Question: I have a viewpager implemented on my app. In all my fragments I have circlepageindicator, header and footer. My main xml file is:
'''
<?xml version="1.0" encoding="utf-8"?>
<RelativeLayout xmlns:android="http://schemas.android.com/apk/res/android"
xmlns:app="http://schemas.android.com/apk/res/com.example.app"
android:layout_width="fill_parent"
android:layout_height="fill_parent"
android:orientation="vertical" >
<!-- Header aligned to top -->
<include layout="@layout/header" />
<RelativeLayout
android:layout_width="fill_parent"
android:layout_height="fill_parent"
android:orientation="vertical" >
<com.viewpagerindicator.CirclePageIndicator
android:id="@+id/indicator"
android:layout_width="fill_parent"
android:layout_height="wrap_content"
android:layout_marginTop="33dp"
app:radius="4dp"
app:fillColor="#00CCFF"/>
<android.support.v4.view.ViewPager
android:id="@+id/viewpager"
android:layout_width="fill_parent"
android:layout_height="wrap_content"
android:layout_weight="1"
android:padding="10dip" />
</RelativeLayout>
<!-- Footer aligned to bottom -->
<include layout="@layout/footer" />
</RelativeLayout>
'''
My header.xml:
'''
<?xml version="1.0" encoding="utf-8"?>
<RelativeLayout xmlns:android="http://schemas.android.com/apk/res/android"
android:id="@+id/header"
android:layout_width="40dp"
android:layout_height="30dp"
android:layout_alignParentTop="true"
android:layout_centerInParent = "true">
<ImageView
android:layout_width="wrap_content"
android:layout_height="wrap_content"
android:background="@drawable/app" />
</RelativeLayout>
'''
My footer.xml:
'''
<?xml version="1.0" encoding="utf-8"?>
<RelativeLayout xmlns:android="http://schemas.android.com/apk/res/android"
android:id="@+id/footer"
android:layout_width="40dp"
android:layout_height="30dp"
android:layout_alignParentBottom="true"
android:layout_centerInParent="true" >
<ImageView
android:id="@+id/foot"
android:layout_width="wrap_content"
android:layout_height="wrap_content"
android:background="@drawable/app_rotate" />
'''
The output of the code is:

As you can see, the header part is below the background of the fragment but the footer is not. I want to see my header like the footer is. As you can see I have provided all the xml attributes to header like footer but why the output is not same? I hope I get some help from you. Thanks in advance.
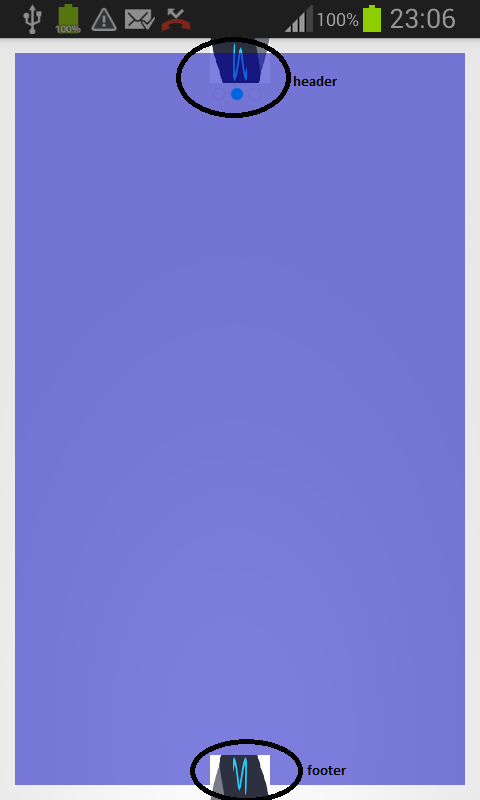
Answer: Z-order of elements is a "last one on top" model.
Move this line:
'''
<include layout="@layout/header" />
'''
To come after the main body:
'''
</RelativeLayout>
<include layout="@layout/header" />
<!-- Footer aligned to bottom -->
<include layout="@layout/footer" />
'''